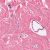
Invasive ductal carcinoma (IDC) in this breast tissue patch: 0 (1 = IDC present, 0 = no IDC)